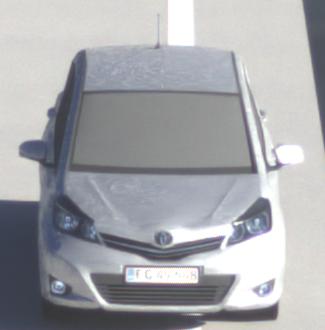
Make: Toyota
Model: Yaris 1.0
Detailed model: Yaris (XP9)
Model produced from: 2009/01
Model produced until: 2010/10
Doors: 3
Color: white
Road condition: dry road
Daytime: sunrise or sunset
Contrast: medium contrast